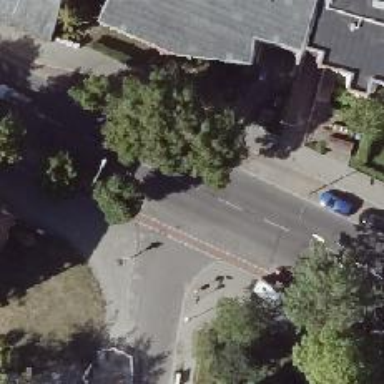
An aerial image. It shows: Tertiary road with asphalt surface. This road has parallel cycle track. There is parking available with cars parked half on the curb on both sides of the road.